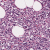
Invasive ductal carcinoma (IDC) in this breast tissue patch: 1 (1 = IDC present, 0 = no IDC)